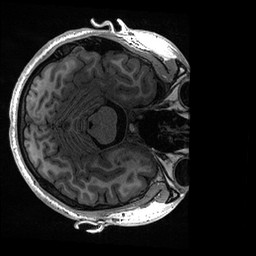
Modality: T1w
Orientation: axial
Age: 18
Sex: male
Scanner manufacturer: ge
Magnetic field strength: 3 T
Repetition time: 0.006952 s
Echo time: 0.00292 s